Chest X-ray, PA view. Patient: 45 years old, sex F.
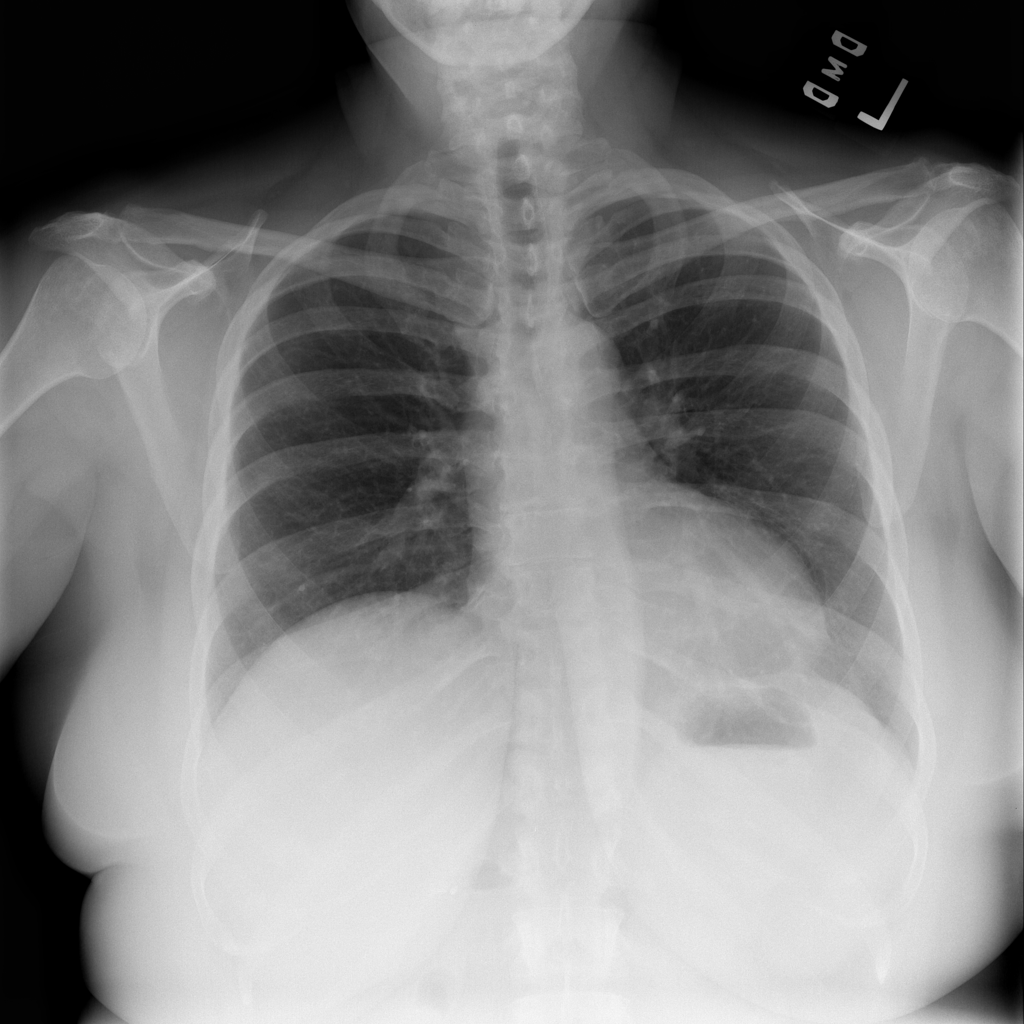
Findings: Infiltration